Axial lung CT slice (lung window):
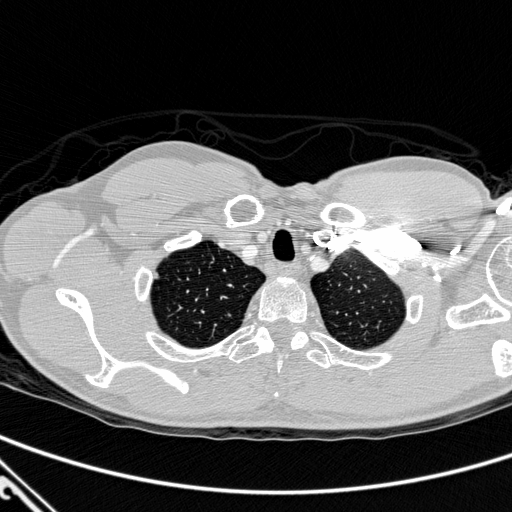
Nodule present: no